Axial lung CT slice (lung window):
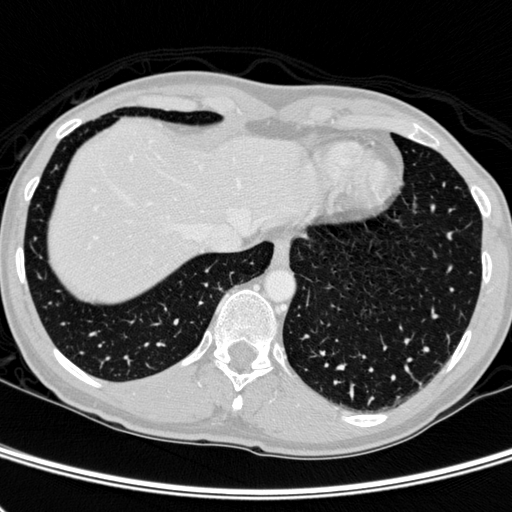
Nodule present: no